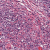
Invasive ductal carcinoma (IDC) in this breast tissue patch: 1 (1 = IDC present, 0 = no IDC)